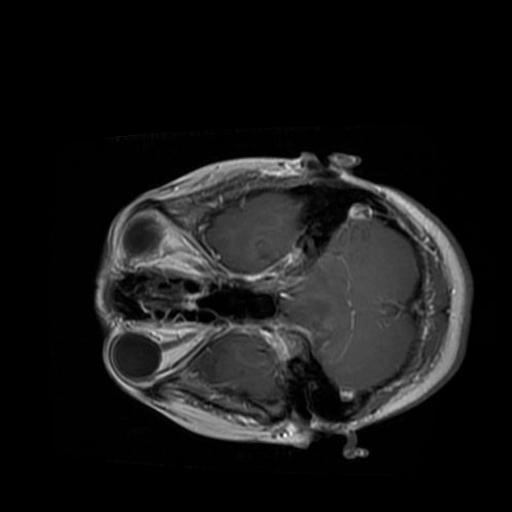
Label: brain_glioma